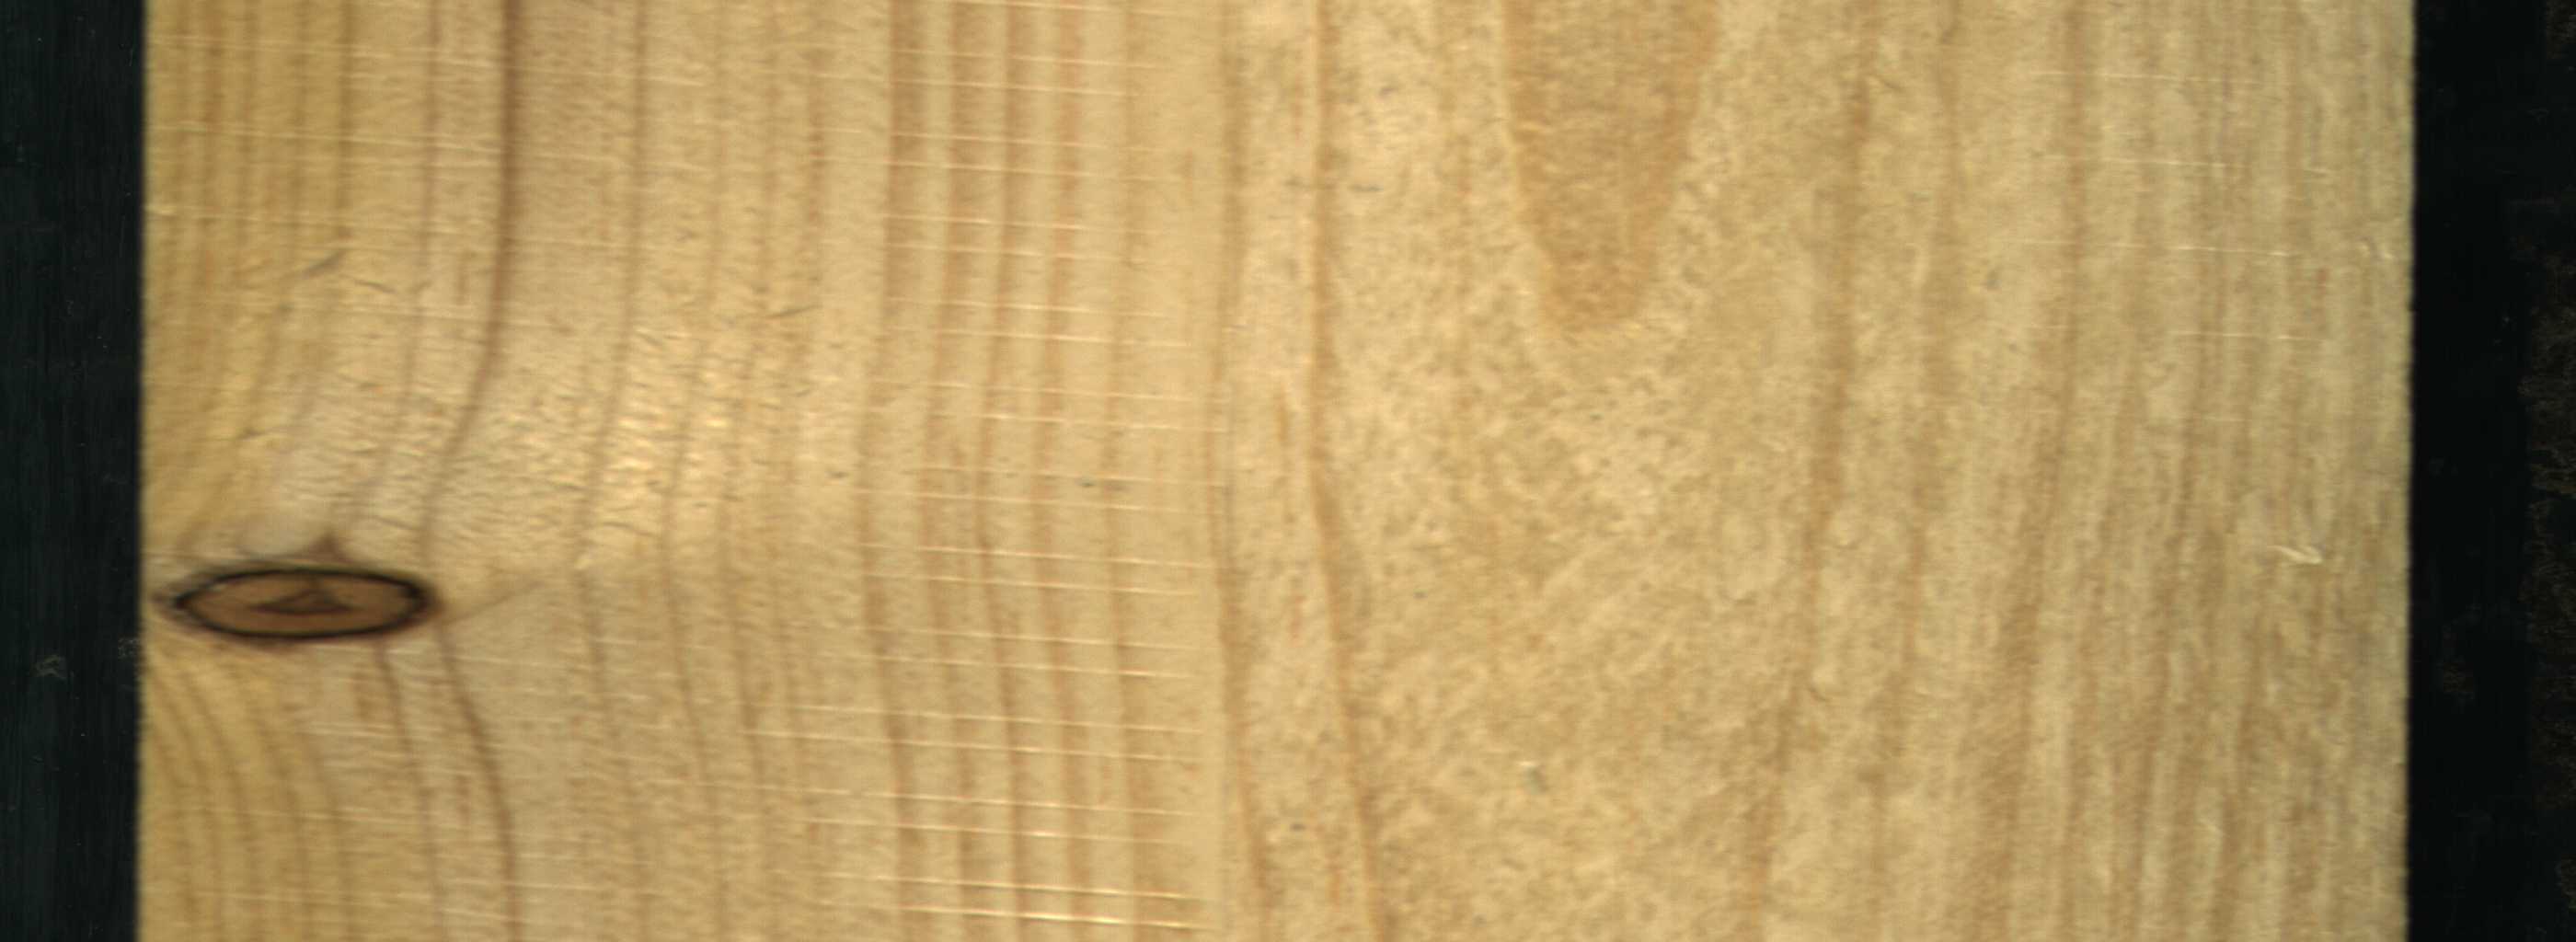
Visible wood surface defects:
Dead_Knot